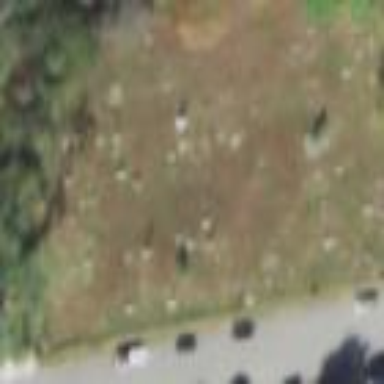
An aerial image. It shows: Cemetery.